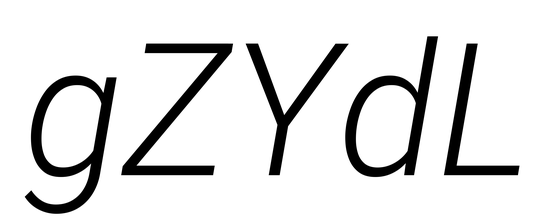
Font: Roboto-Italic_Light_Italic